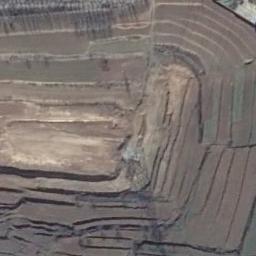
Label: terrace